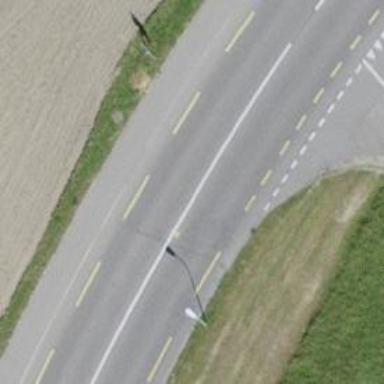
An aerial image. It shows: Secondary road with asphalt surface and dedicated cycle lane.